Field crop: maize
Growth stage: 2
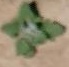
Species: chenopodium